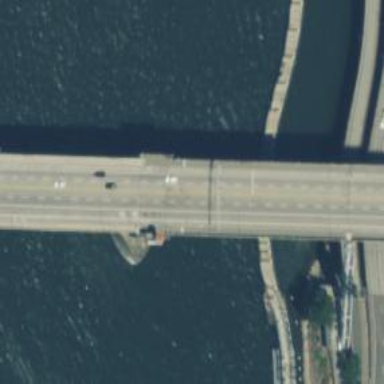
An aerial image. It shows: Primary highway on movable truss bridge. The bridge is bascule type.